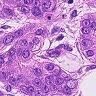
Metastatic tissue present: yes